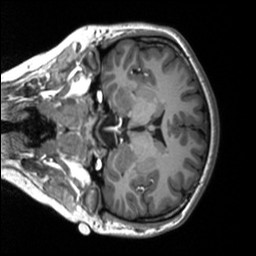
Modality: T1w
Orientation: coronal
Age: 18
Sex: female
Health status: healthy
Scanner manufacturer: siemens
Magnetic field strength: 3 T
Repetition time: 2.53 s
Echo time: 0.00219 s